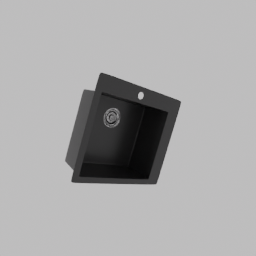
Label: appliances